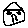
Label: house